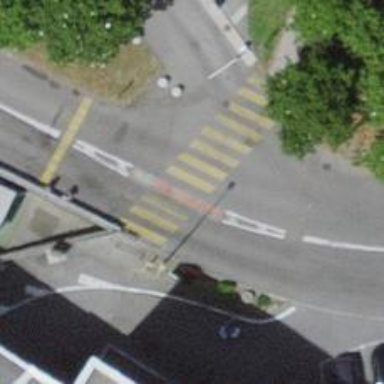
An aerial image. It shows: Marked zebra crossing with visible markings.